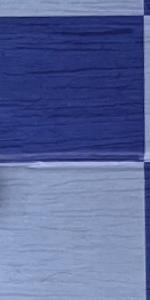
Label: Empty